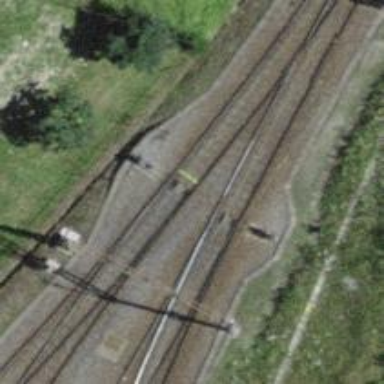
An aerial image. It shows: Railway switch.